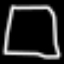
Label: square